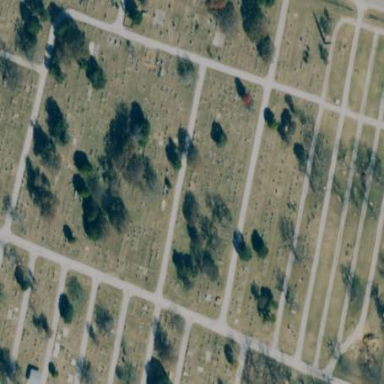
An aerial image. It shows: Cemetery.